Question: I have a SQL Query of this:
'''
SELECT
COUNT(PERMISSION_ID) AS USER_TOTAL_PERMISSION_PER_BRANCH,
USER_ID,
BRANCH_ID
FROM BRANCH_PERMISSION_USER
GROUP BY USER_ID, BRANCH_ID
ORDER BY USER_ID, USER_TOTAL_PERMISSION_PER_BRANCH DESC
'''
But I have a problem because I only want the first row per user_id. The main goal is to get the list of user together it's branch and top 1 or the distinct on the USER_TOTAL_PERMISSION_PER_BRANCH
Here is the sample output:

Expected output should be:
'''
[USER_TOTAL_PERMISSION_PER_BRANCH][USER_ID][BRANCH_ID]
135 1 1
135 2 1
134 3 1
1 4 1
1 5 1
1 6 1
'''
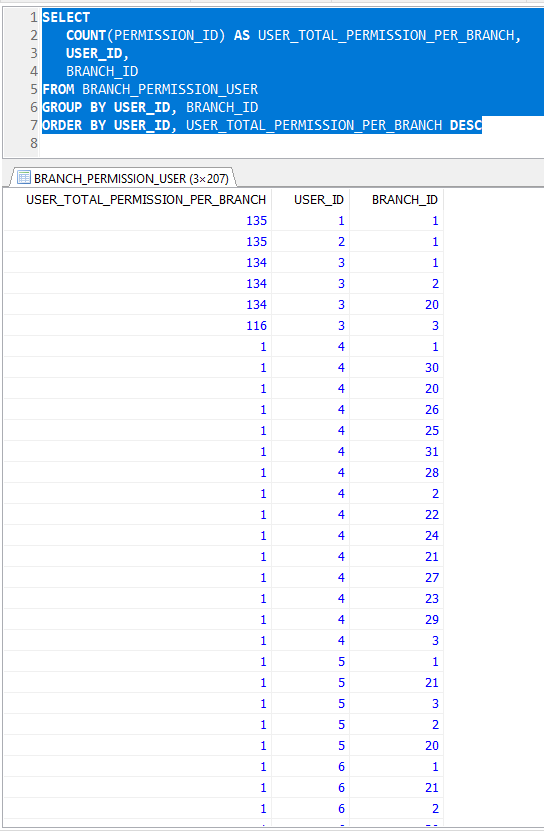
Answer: You can use window functions:
'''
SELECT USER_TOTAL_PERMISSION_PER_BRANCH, USER_ID, BRANCH_ID
FROM (SELECT COUNT(*) AS USER_TOTAL_PERMISSION_PER_BRANCH,
USER_ID, BRANCH_ID,
ROW_NUMBER() OVER (PARTITION BY USER_ID ORDER BY COUNT(*) DESC) as seqnum
FROM BRANCH_PERMISSION_USER
GROUP BY USER_ID, BRANCH_ID
) ub
WHERE seqnum = 1
'''